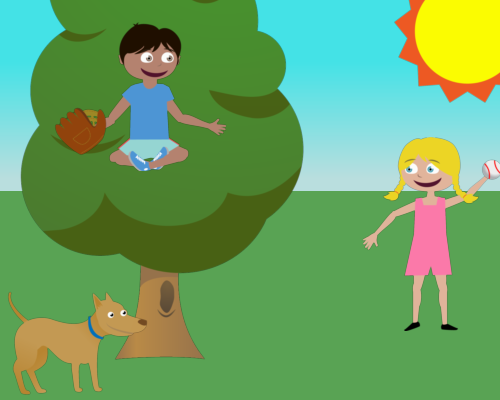
top right corner big sun and below sun is a girl one arm up smiling facing left holds ball on left hand and in the left side a big bushy tree almost middle scene right on the tree on the green part of the tree is sitting a boy yoga style facing right and left hand glove left and on side bottom corner is a dog facing right